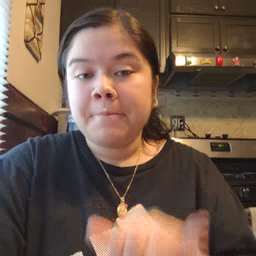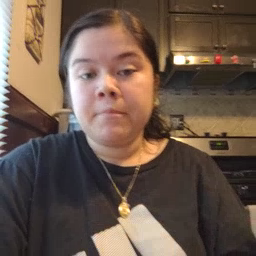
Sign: uncle